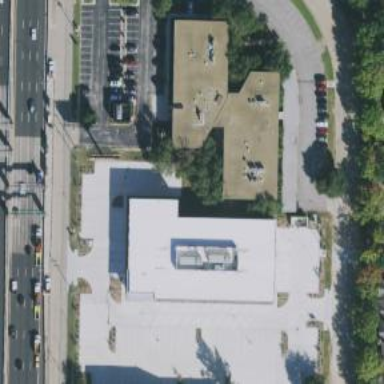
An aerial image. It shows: Commercial building.